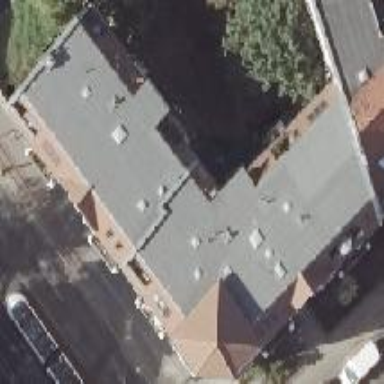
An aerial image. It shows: Unique apartment building with double saltbox roof shape.